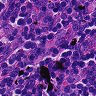
Metastatic tissue present: no